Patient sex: M
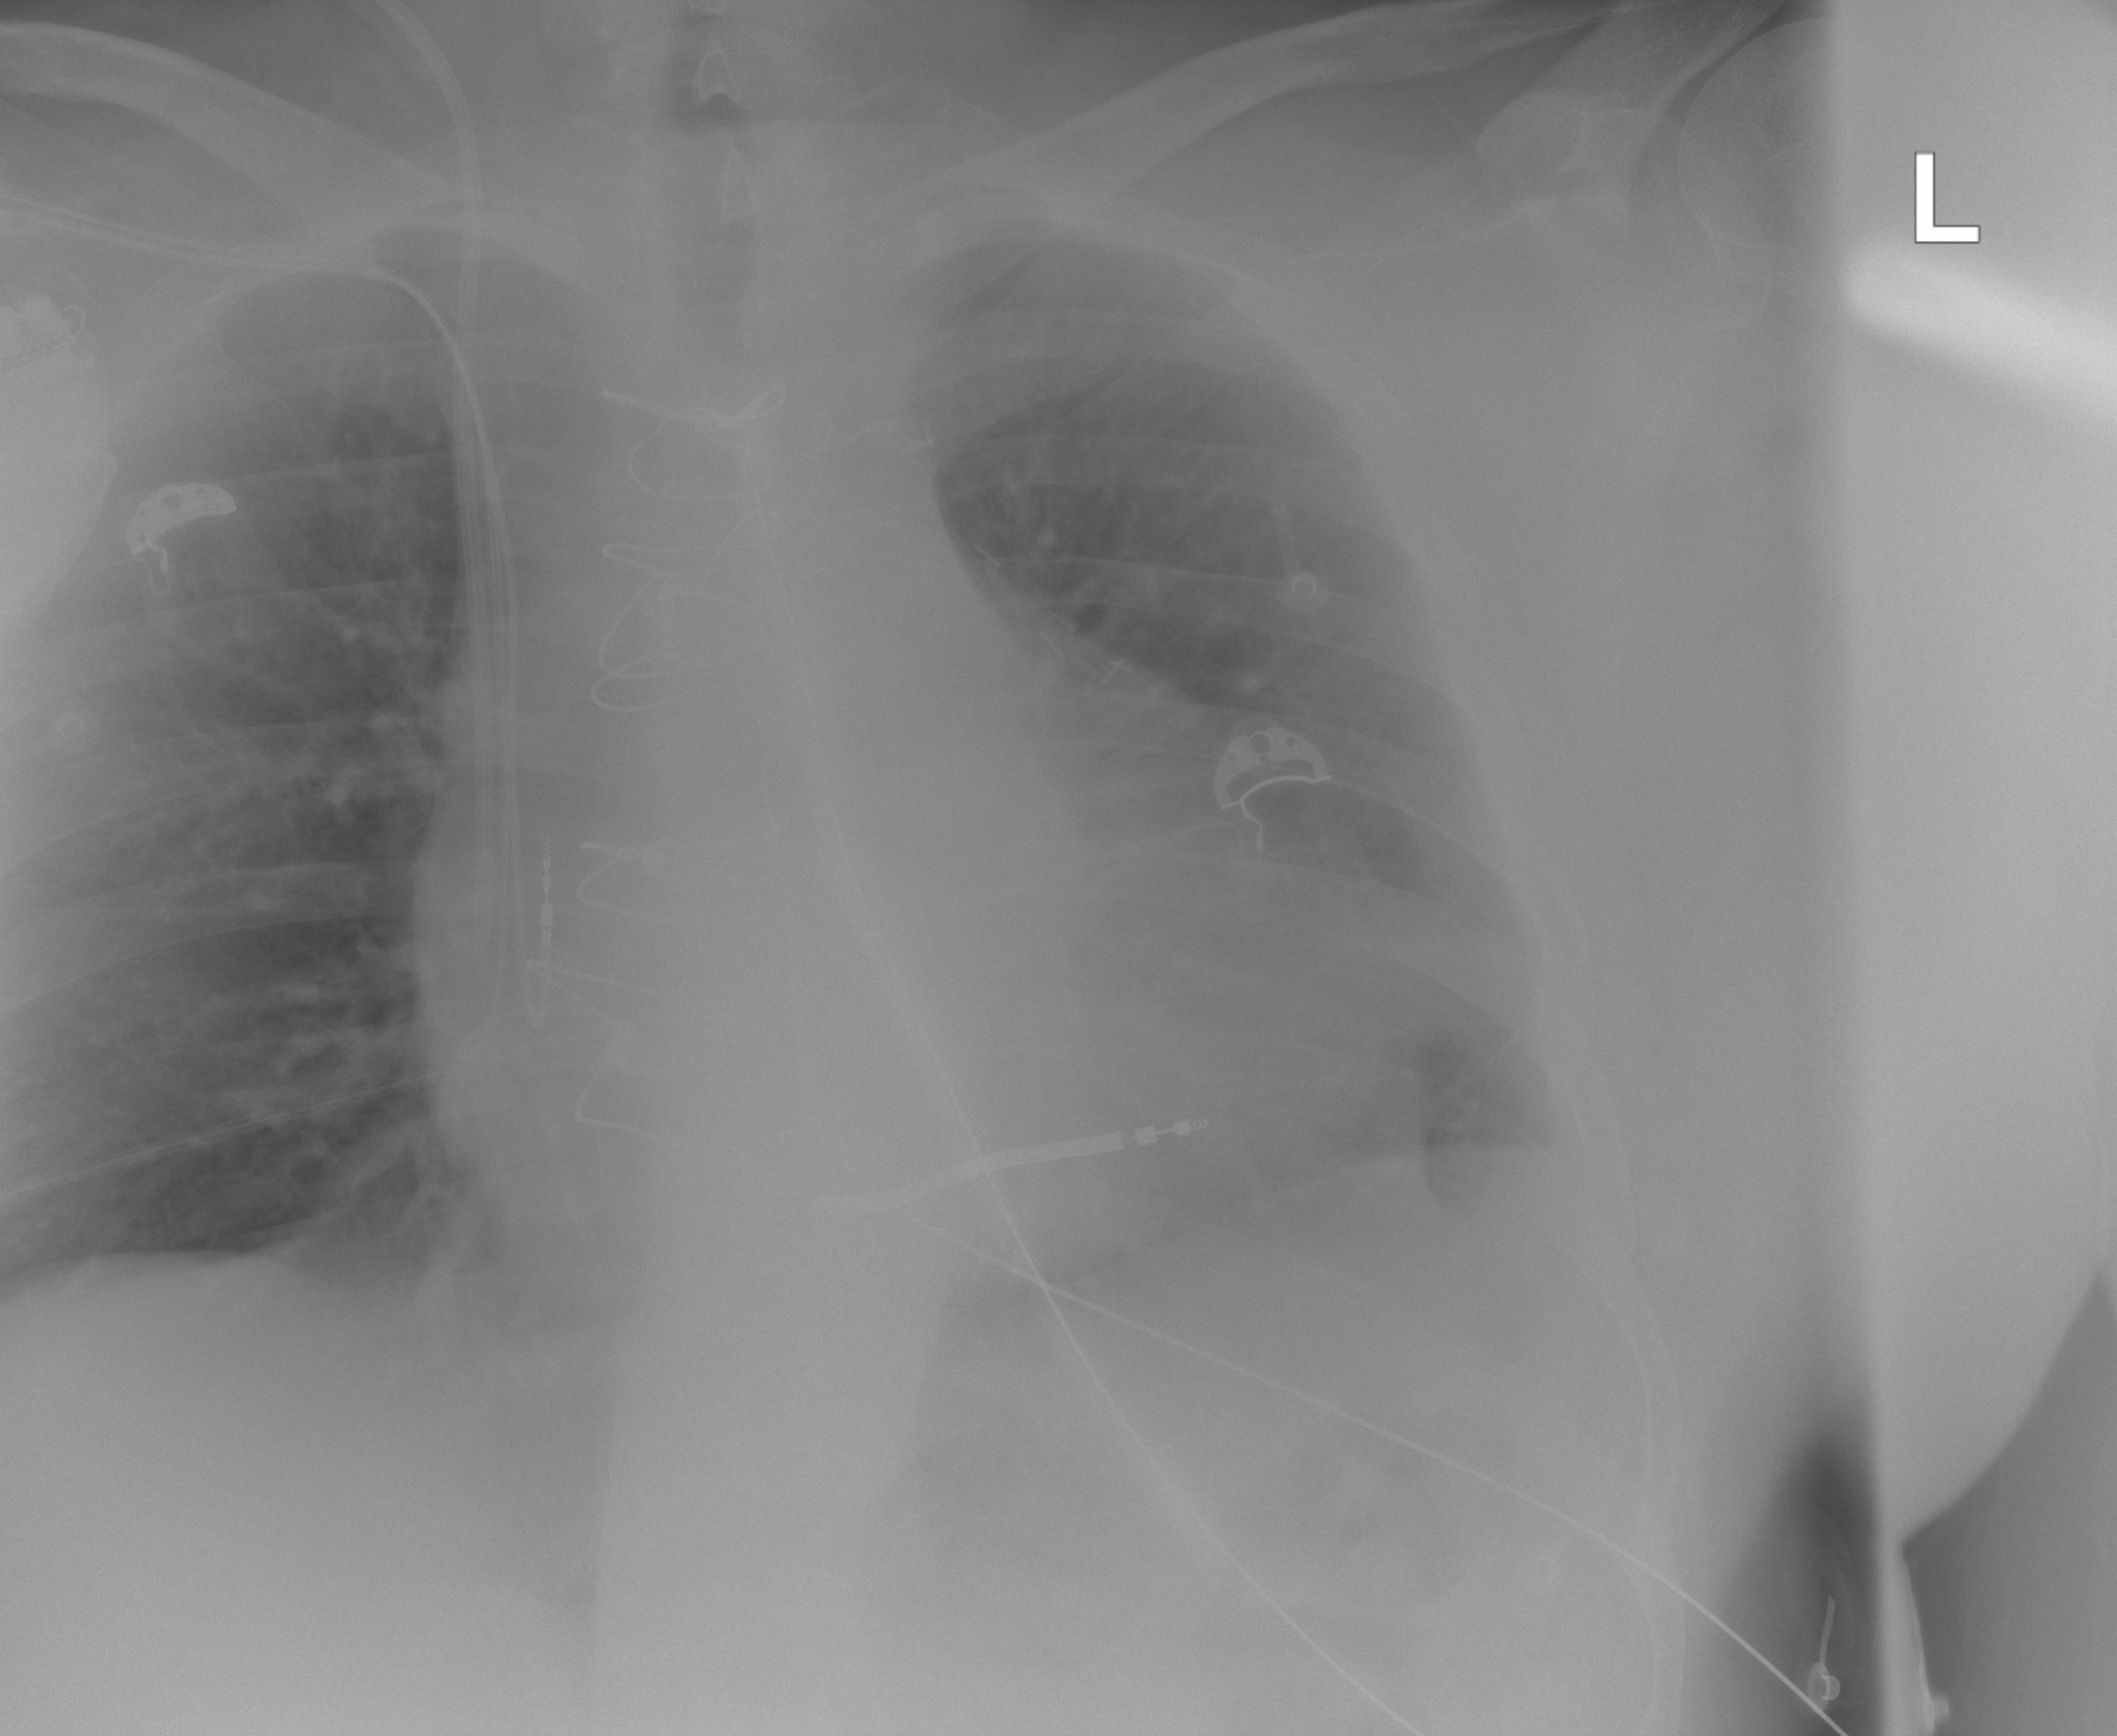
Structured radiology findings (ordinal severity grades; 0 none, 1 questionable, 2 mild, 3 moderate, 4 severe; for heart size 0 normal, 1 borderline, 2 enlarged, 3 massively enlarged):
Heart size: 2
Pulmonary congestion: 0
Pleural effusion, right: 0
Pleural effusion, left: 0
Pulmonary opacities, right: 0
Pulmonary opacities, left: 0
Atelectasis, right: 0
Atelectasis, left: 2